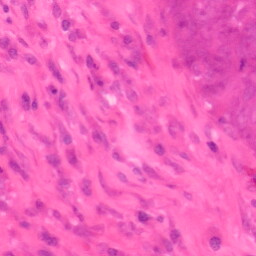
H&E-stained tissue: Colon